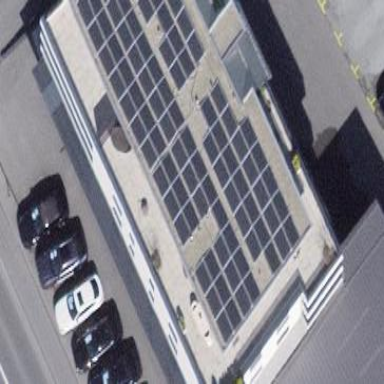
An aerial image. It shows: Solar photovoltaic panel generator.